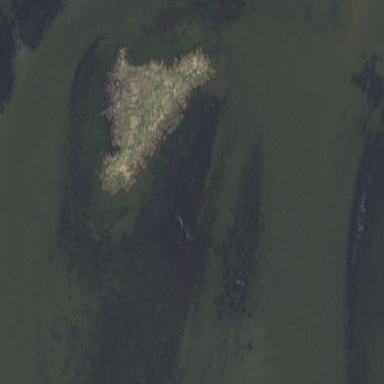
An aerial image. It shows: Islet.